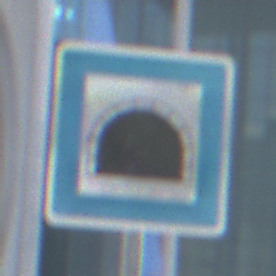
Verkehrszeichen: Tunnel
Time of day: MorningAfternoon
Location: Outdoor (Urban)
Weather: PartlyCloudy
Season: NotSpecified
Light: Natural